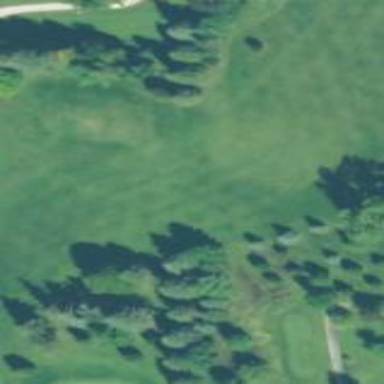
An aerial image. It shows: Golf fairway surrounded by grass.